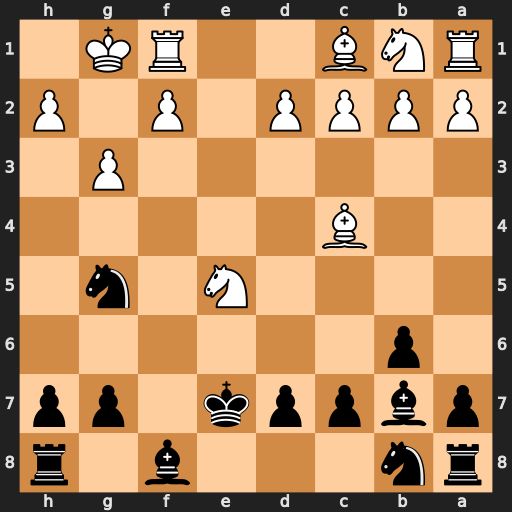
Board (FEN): rn3b1r/pbppk1pp/1p6/4N1n1/2B5/6P1/PPPP1P1P/RNB2RK1
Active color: b
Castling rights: -
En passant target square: -
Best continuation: Nh3#